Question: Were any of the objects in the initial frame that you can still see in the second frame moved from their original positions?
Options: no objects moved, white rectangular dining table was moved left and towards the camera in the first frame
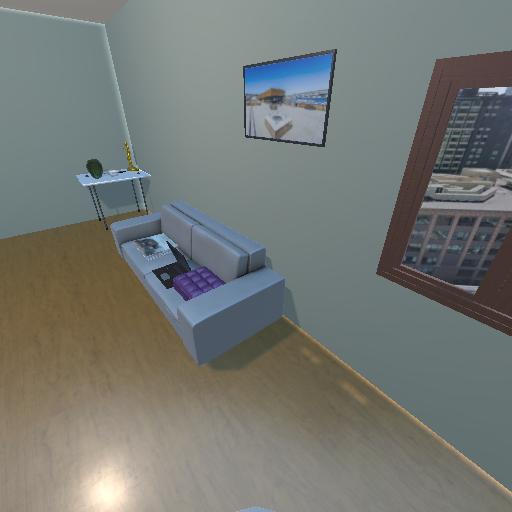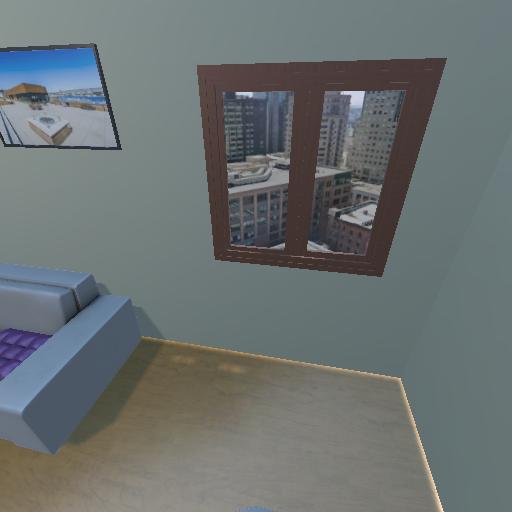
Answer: no objects moved